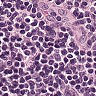
Metastatic tissue present: no